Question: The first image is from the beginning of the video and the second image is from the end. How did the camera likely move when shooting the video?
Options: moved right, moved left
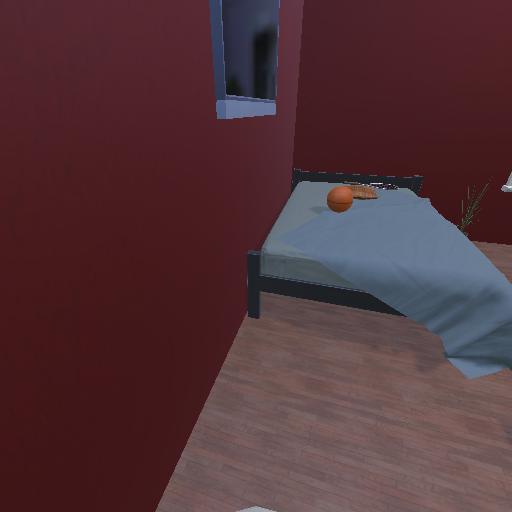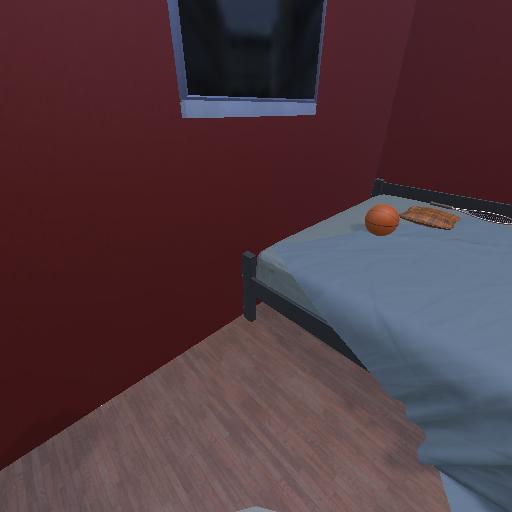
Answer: moved right